Interaction volume radius: 10 \u00c5
Interaction volume height: 25 \u00c5
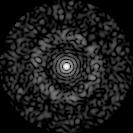
Disorder parameter: 0.851